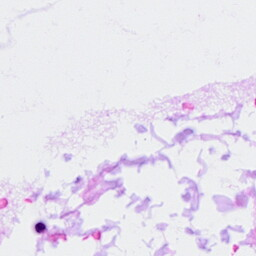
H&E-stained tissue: Ovarian